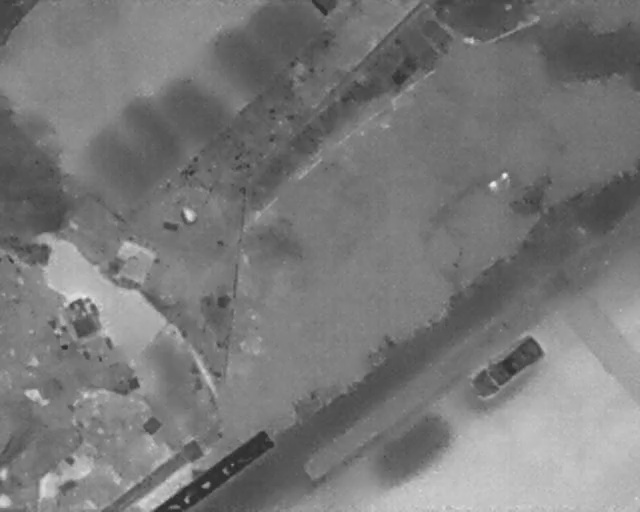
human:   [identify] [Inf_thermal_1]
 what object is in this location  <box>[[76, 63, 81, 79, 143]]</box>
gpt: <ref>1 medium car at the bottom right</ref>